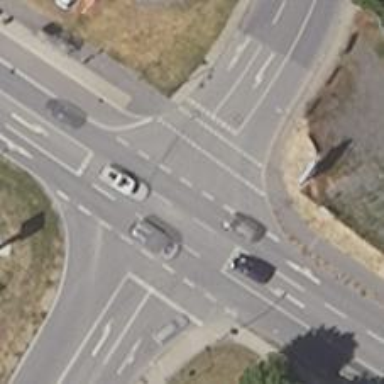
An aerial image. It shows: Junction with traffic signals at the crossing.